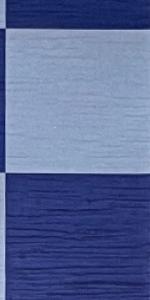
Label: Empty